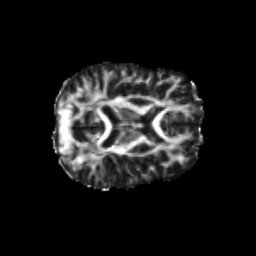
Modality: FA
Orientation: axial
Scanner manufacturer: siemens
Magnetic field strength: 3 T
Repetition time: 9.2 s
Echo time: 0.084 s